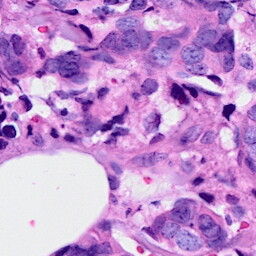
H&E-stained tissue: Breast